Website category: movie
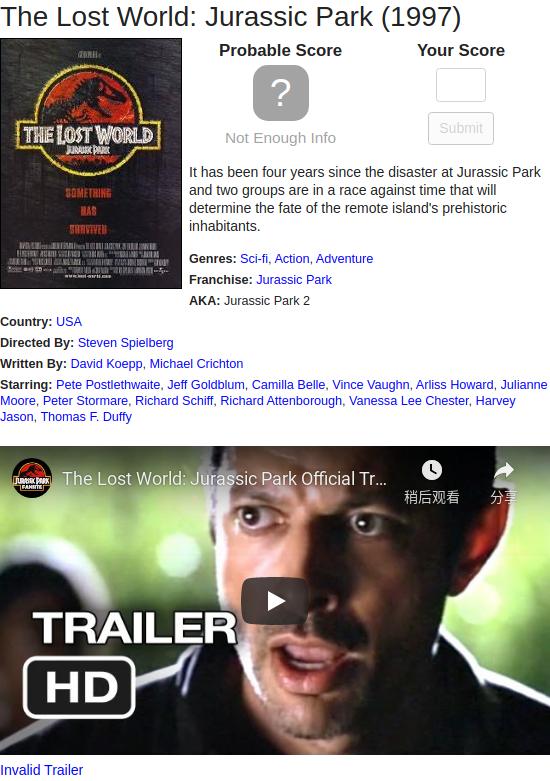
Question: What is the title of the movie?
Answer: The Lost World: Jurassic Park

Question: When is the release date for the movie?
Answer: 1997

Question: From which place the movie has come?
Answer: USA

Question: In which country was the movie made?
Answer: USA

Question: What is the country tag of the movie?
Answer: USA

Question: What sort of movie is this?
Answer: Sci-fi

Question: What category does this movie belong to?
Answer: Sci-fi

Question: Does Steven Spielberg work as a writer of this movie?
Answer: no

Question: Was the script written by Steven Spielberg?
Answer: no

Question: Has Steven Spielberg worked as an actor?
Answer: no

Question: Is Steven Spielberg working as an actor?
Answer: no

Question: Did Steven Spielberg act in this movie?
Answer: no

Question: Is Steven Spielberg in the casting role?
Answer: no

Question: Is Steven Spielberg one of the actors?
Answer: no

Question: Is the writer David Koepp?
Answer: yes

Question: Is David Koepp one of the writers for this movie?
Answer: yes

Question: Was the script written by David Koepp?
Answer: yes

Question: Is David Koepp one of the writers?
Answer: yes

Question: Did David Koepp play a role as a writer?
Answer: yes

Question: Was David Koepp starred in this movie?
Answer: no

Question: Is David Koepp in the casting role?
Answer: no

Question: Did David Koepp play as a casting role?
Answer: no

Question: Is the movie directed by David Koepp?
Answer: no

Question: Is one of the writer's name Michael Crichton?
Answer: yes

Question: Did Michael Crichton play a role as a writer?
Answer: yes

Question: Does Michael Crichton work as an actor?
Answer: no

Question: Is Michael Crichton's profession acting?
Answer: no

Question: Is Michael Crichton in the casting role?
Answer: no

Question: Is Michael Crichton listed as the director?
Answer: no

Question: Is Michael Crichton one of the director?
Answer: no

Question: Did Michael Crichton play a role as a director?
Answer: no

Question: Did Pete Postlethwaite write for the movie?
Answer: no

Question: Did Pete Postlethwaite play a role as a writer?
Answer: no

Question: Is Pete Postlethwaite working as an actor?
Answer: yes

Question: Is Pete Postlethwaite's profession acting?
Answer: yes

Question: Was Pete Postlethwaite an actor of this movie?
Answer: yes

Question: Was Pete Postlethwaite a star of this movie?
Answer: yes

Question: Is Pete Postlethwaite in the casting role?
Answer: yes

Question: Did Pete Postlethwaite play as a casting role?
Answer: yes

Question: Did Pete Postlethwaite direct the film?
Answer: no

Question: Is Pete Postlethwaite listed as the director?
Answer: no

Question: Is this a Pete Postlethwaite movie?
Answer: no

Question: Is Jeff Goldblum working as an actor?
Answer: yes

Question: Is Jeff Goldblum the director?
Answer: no

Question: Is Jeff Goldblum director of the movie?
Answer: no

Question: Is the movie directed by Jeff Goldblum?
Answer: no

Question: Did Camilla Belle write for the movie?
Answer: no

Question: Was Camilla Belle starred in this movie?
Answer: yes

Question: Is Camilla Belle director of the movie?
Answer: no

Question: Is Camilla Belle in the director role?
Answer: no

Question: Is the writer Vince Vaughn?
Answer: no

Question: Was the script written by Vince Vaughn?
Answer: no

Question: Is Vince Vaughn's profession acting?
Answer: yes

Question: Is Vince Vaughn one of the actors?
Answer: yes

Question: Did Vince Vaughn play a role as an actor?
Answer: yes

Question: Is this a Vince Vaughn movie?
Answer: no

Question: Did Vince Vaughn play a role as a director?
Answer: no

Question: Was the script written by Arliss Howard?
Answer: no

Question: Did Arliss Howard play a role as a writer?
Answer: no

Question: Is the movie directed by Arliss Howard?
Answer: no

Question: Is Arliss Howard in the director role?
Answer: no

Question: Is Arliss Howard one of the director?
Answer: no

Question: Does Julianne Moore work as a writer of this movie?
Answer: no

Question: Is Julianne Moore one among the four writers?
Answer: no